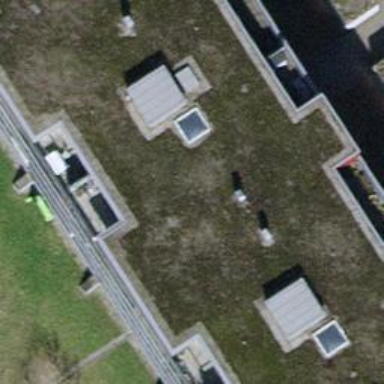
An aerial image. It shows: Flat-roofed apartment building.